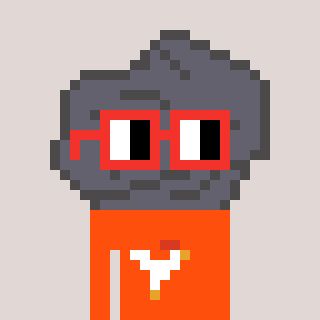
a pixel art character with square red glasses, a rock-shaped head and a orange-colored body on a warm background